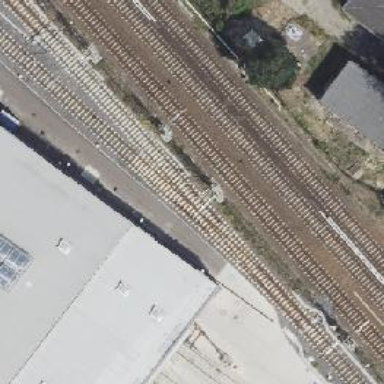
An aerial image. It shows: Railway signal.